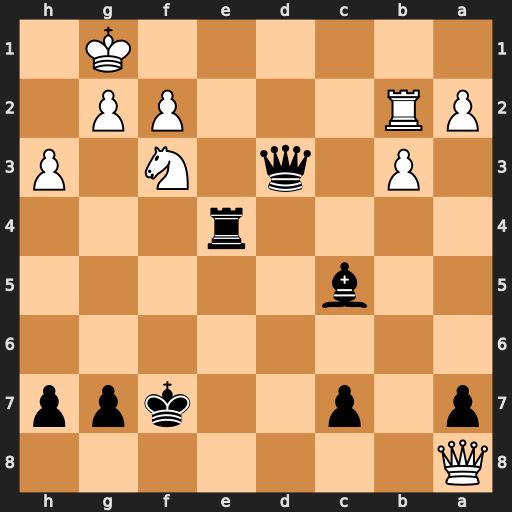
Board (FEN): Q7/p1p2kpp/8/2b5/4r3/1P1q1N1P/PR3PP1/6K1
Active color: b
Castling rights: -
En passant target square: -
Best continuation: Qd1+ Kh2 Bd6+ g3 Qxf3